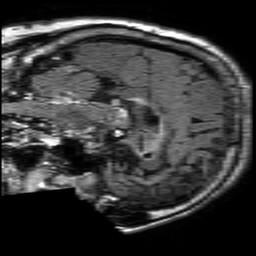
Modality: FLAIR
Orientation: sagittal
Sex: male
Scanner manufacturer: philips
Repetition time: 11 s
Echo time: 0.125 s